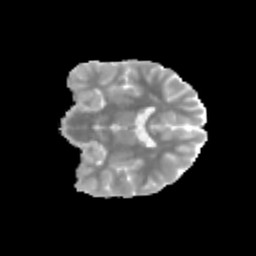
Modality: MD
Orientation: coronal
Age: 11
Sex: male
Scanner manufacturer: siemens
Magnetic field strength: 3 T
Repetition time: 3.8 s
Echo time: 0.07 s